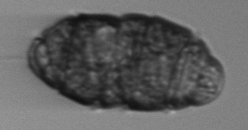
Label: Margalefidinium